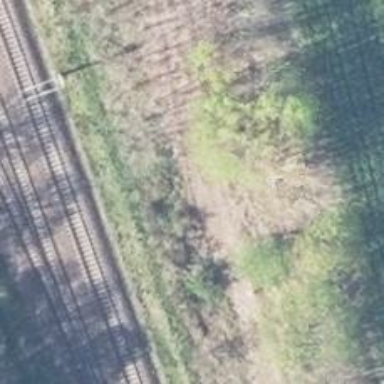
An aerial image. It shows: Abandoned railway.